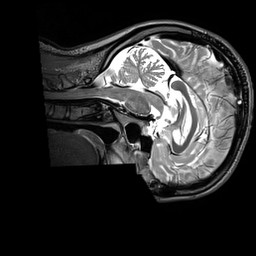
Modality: T2w
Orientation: sagittal
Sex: female
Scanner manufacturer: siemens
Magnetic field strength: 3 T
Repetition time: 3.2 s
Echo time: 0.409 s